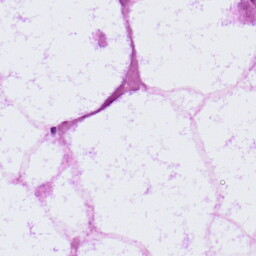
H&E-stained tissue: LymphNode